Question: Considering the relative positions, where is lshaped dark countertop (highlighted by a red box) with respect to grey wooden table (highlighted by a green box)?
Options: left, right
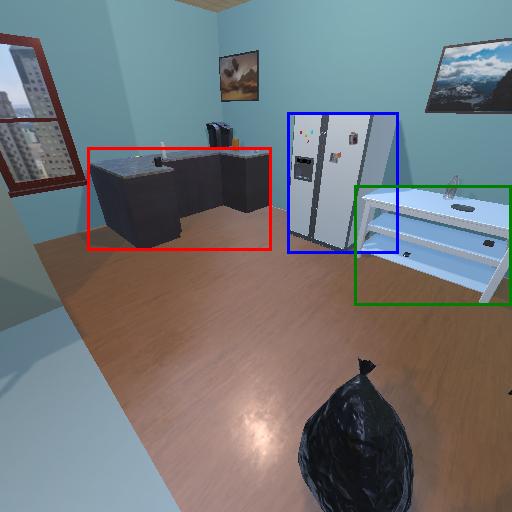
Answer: left